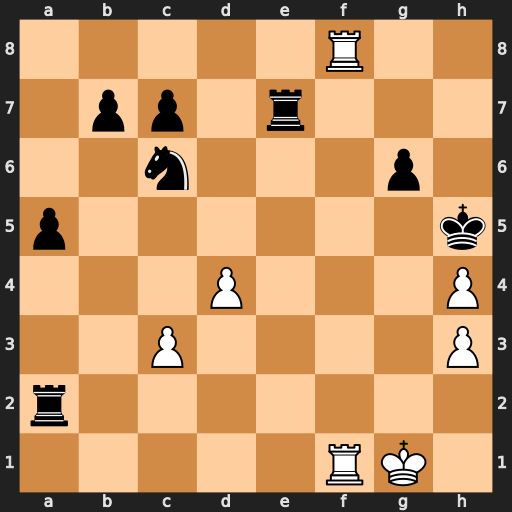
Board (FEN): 5R2/1pp1r3/2n3p1/p6k/3P3P/2P4P/r7/5RK1
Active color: w
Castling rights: -
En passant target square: -
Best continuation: Rh8+ Rh7 Rxh7#